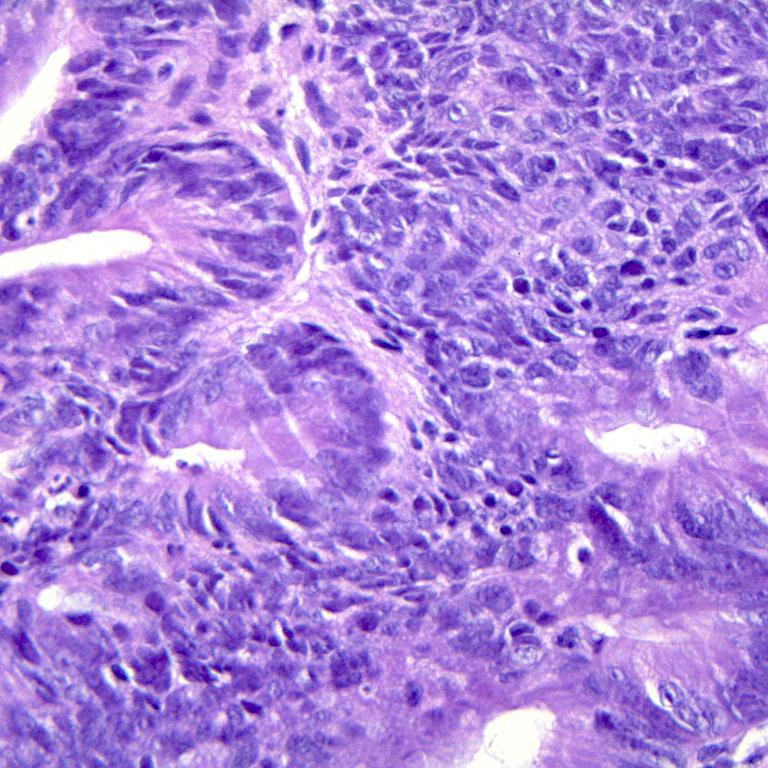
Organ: colon
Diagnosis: adenocarcinomas